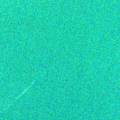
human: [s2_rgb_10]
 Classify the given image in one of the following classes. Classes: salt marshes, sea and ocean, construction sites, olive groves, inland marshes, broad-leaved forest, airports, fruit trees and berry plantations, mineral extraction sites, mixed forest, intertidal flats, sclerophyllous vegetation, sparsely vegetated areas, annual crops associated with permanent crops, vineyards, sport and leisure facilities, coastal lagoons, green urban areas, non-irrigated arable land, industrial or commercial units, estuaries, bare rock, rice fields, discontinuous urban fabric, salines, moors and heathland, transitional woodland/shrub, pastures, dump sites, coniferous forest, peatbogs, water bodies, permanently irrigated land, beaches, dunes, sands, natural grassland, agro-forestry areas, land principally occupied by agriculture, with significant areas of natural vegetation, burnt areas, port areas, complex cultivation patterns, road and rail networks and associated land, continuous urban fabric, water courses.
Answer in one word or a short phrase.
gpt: sea and ocean